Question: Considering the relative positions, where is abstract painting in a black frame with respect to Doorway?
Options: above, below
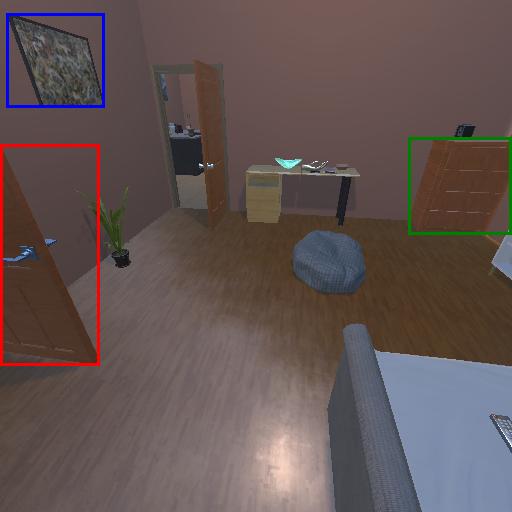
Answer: above